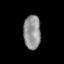
Tissue: prostate
Cell type: T cells
Senescence score: 0.235
Nuclear area (px): 575
Mean DAPI intensity: 145.123